Question: I'm using the Google Maps Android Heatmap Utility (<URL> with the Google Maps API v2. This utility is basically just one class, implementing a TileProvider that can be added to a Map using map.addTileOverlay. The code is public on GitHub:
<URL>
Now when I run their demo app (<URL>, I get a weird bug. Basically, when the viewed data is shown in the middle of the screen, everything works. But when you start to drag the screen and the data gets to the edge of the screen, the tile containing the data turns white.

Once I scroll the data back towards the center, everything looks fine again.
Im pretty sure this is not a bug in the tile generation code of the TileProvider, as its getTile-Method never actually returns any white or otherwise incorrect tiles (I've checked). I had a few people try out the demo app and they could all reproduce the problem.
My questions are:
1. Is it safe to assume that this is a bug in the Maps API v2 TileOverlay?
2. Has anyone had this problem before? Any solutions?
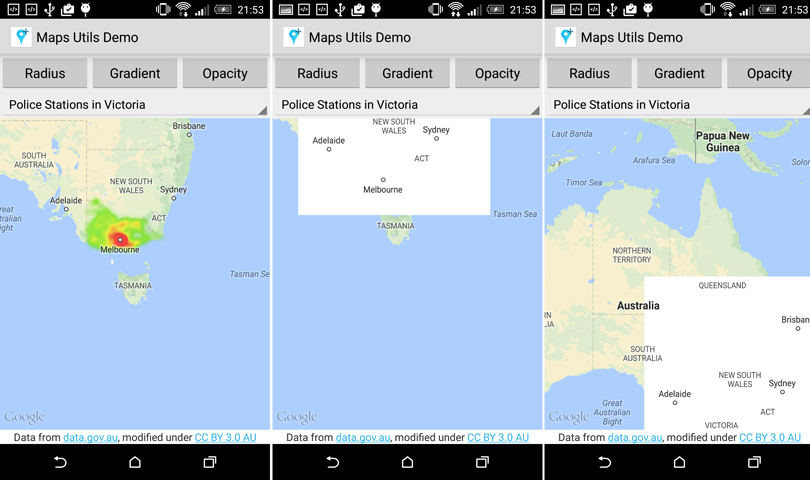
Answer: It is a problem with GoogleMap. HeatmapTileProvider in android-maps-utils method getTile returns TileProvider.NO_TILE when you're scrolling map and GoogleMap clears all tiles with Heats.
I added a android-maps-utils library to project (none gradle dependency) and added this code
'''
private final static Tile BLANK_TILE = new Tile(0, 0, new byte[0]);
public Tile getTile(int x, int y, int zoom) {
boolean skipImage = false;
...
if (!tileBounds.intersects(paddedBounds)) {
// return TileProvider.NO_TILE;
skipImage = true;
}
...
if (points.isEmpty()) {
// return TileProvider.NO_TILE;
skipImage = true;
}
if (!skipImage) {
// Quantize points
double[][] intensity = new double[TILE_DIM + mRadius * 2][TILE_DIM + mRadius * 2];
for (WeightedLatLng w : points) {
Point p = w.getPoint();
int bucketX = (int) ((p.x - minX) / bucketWidth);
int bucketY = (int) ((p.y - minY) / bucketWidth);
intensity[bucketX][bucketY] += w.getIntensity();
}
// Quantize wraparound points (taking xOffset into account)
for (WeightedLatLng w : wrappedPoints) {
Point p = w.getPoint();
int bucketX = (int) ((p.x + xOffset - minX) / bucketWidth);
int bucketY = (int) ((p.y - minY) / bucketWidth);
intensity[bucketX][bucketY] += w.getIntensity();
}
// Convolve it ("smoothen" it out)
double[][] convolved = convolve(intensity, mKernel);
// Color it into a bitmap
bitmap = colorize(convolved, mColorMap, mMaxIntensity[zoom]);
// Convert bitmap to tile and return
return convertBitmap(bitmap);
} else {
return BLANK_TILE;
}
'''